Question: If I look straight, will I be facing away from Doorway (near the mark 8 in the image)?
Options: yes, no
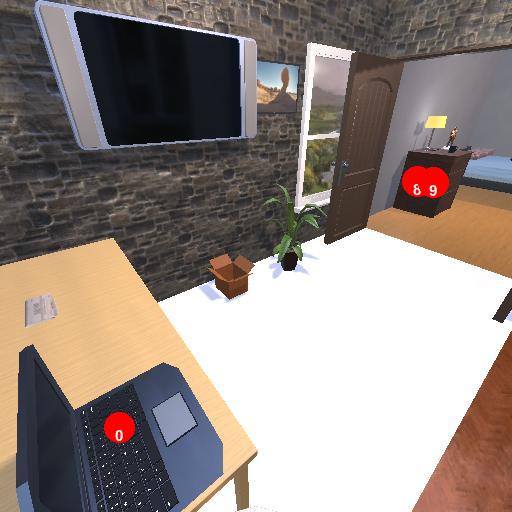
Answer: yes